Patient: sex F, age 71
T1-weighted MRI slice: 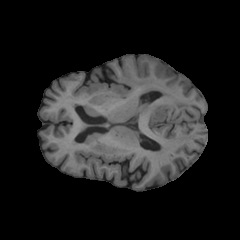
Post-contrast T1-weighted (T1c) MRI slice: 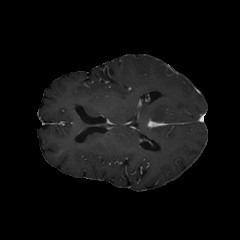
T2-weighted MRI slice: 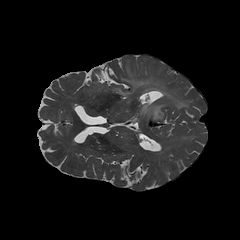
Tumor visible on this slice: yes
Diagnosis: Astrocytoma, IDH-mutant
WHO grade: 2